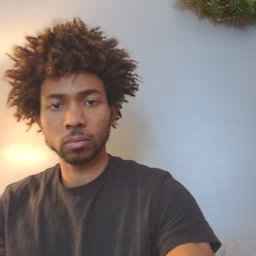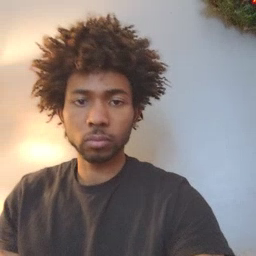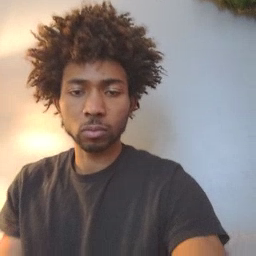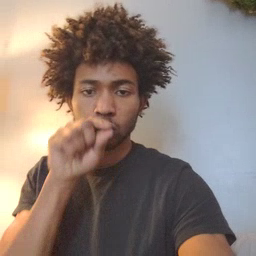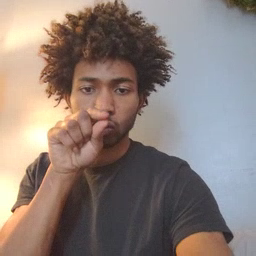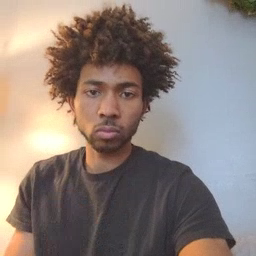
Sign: bird